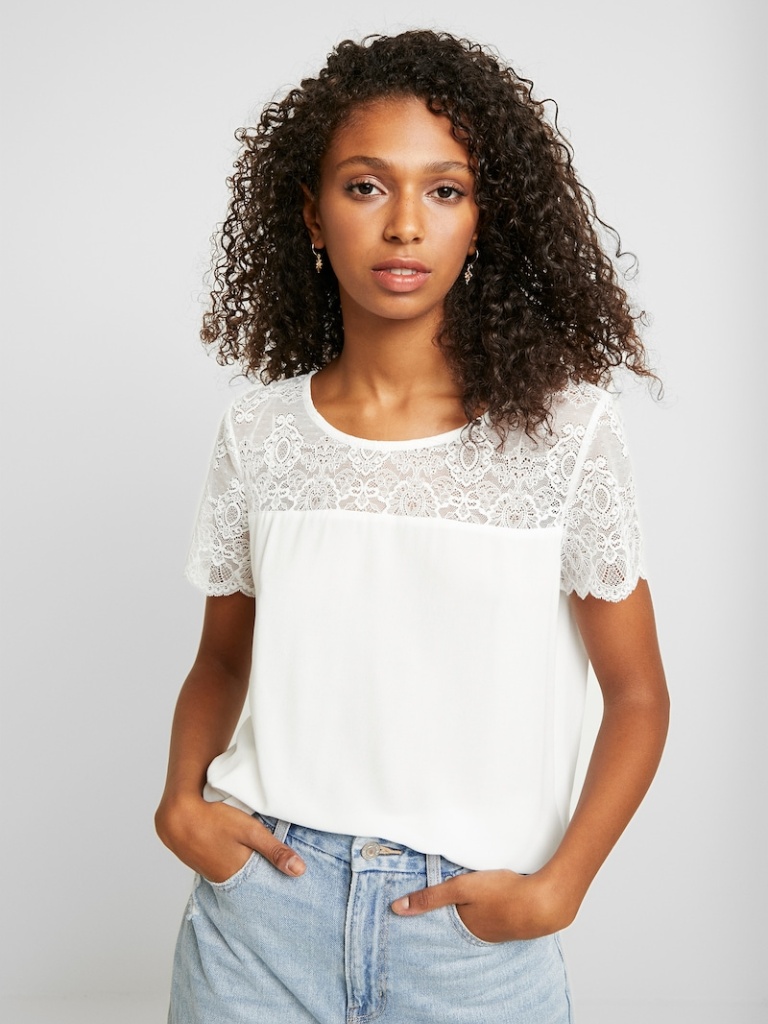
lace relaxed short sleeve hip length Untucked crew t-shirt